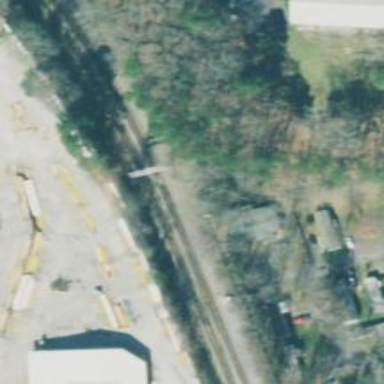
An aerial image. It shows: Railway signal.